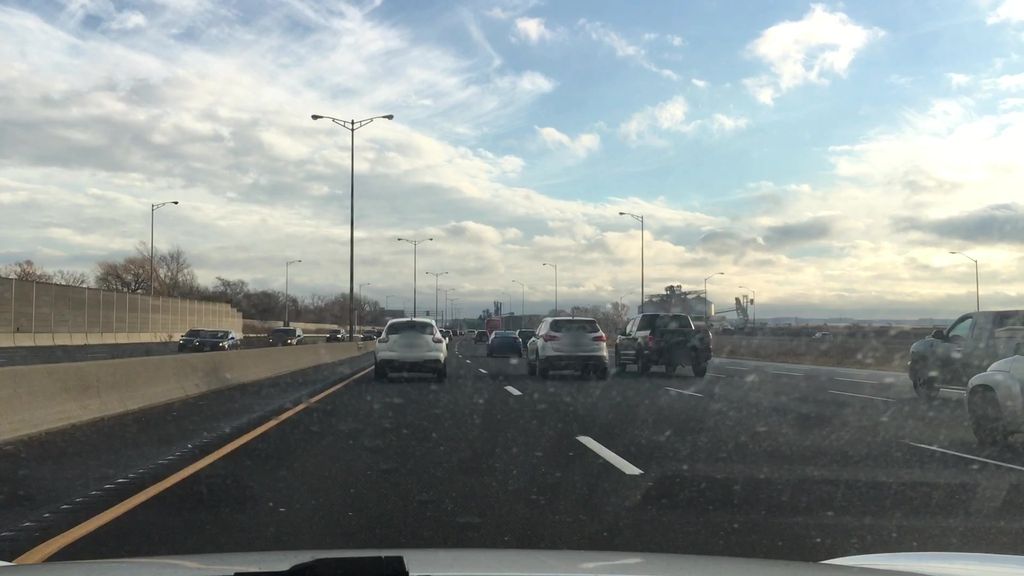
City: hamilton